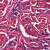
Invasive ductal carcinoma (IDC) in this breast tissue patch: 0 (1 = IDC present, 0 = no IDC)